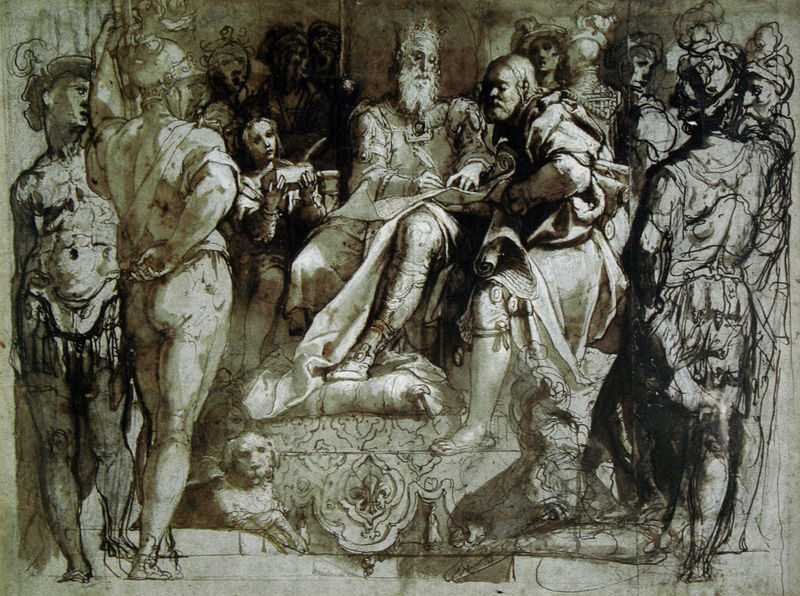
Titel: Karl der Große unterzeichnet die Übergabe von Ravenna
Künstler: Taddeo Zuccari
Standort: London
Institution: British Museum
Schlagwörter: court, crowd, crown, king, men, people, pillow, soldier, soldiers, throne, white, women, black, gray, green, old, woman, feather, greek, man, naked, nude, roman, armor, feet, helmet, knight, ribbon, sash, scroll, drawing, dog, sketch, beard, french, faces, quill, writing, arms, ink, signature, hips, pencil, legs, book, chest, rough, page, waiting, servants, knights, helmets, headgear, elbow, signing, buttocks, declaration, plume, calves, kin, decree, knicker, servan